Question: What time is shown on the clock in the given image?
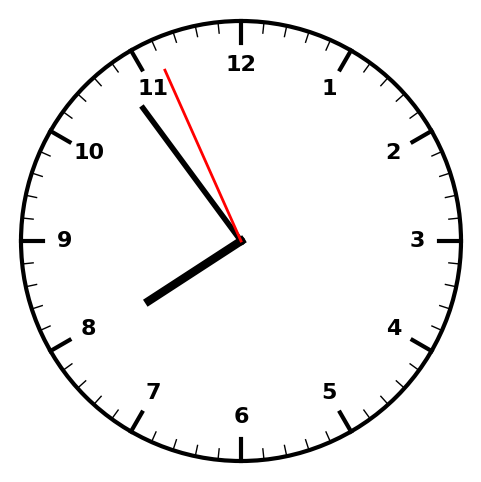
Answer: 07:53:56